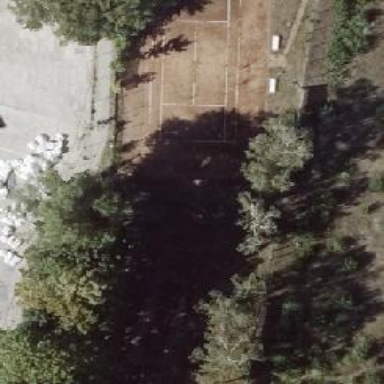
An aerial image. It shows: Tennis pitch with clay surface for leisure sports.